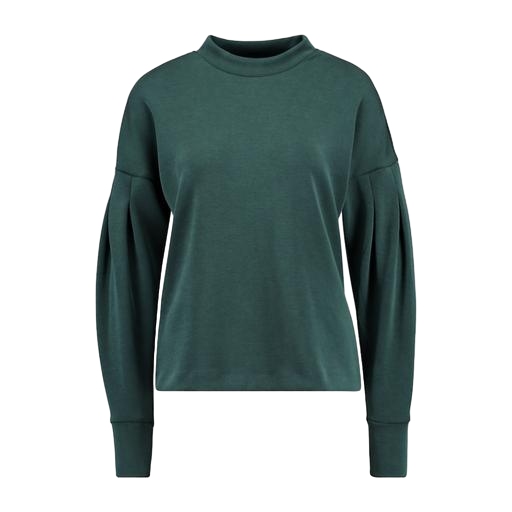
green plus size mock-neck top only macy, high-neck top, baggy sleeves, white background